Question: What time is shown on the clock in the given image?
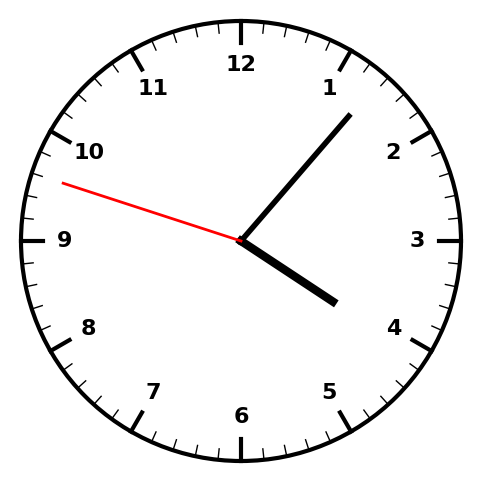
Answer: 04:06:48